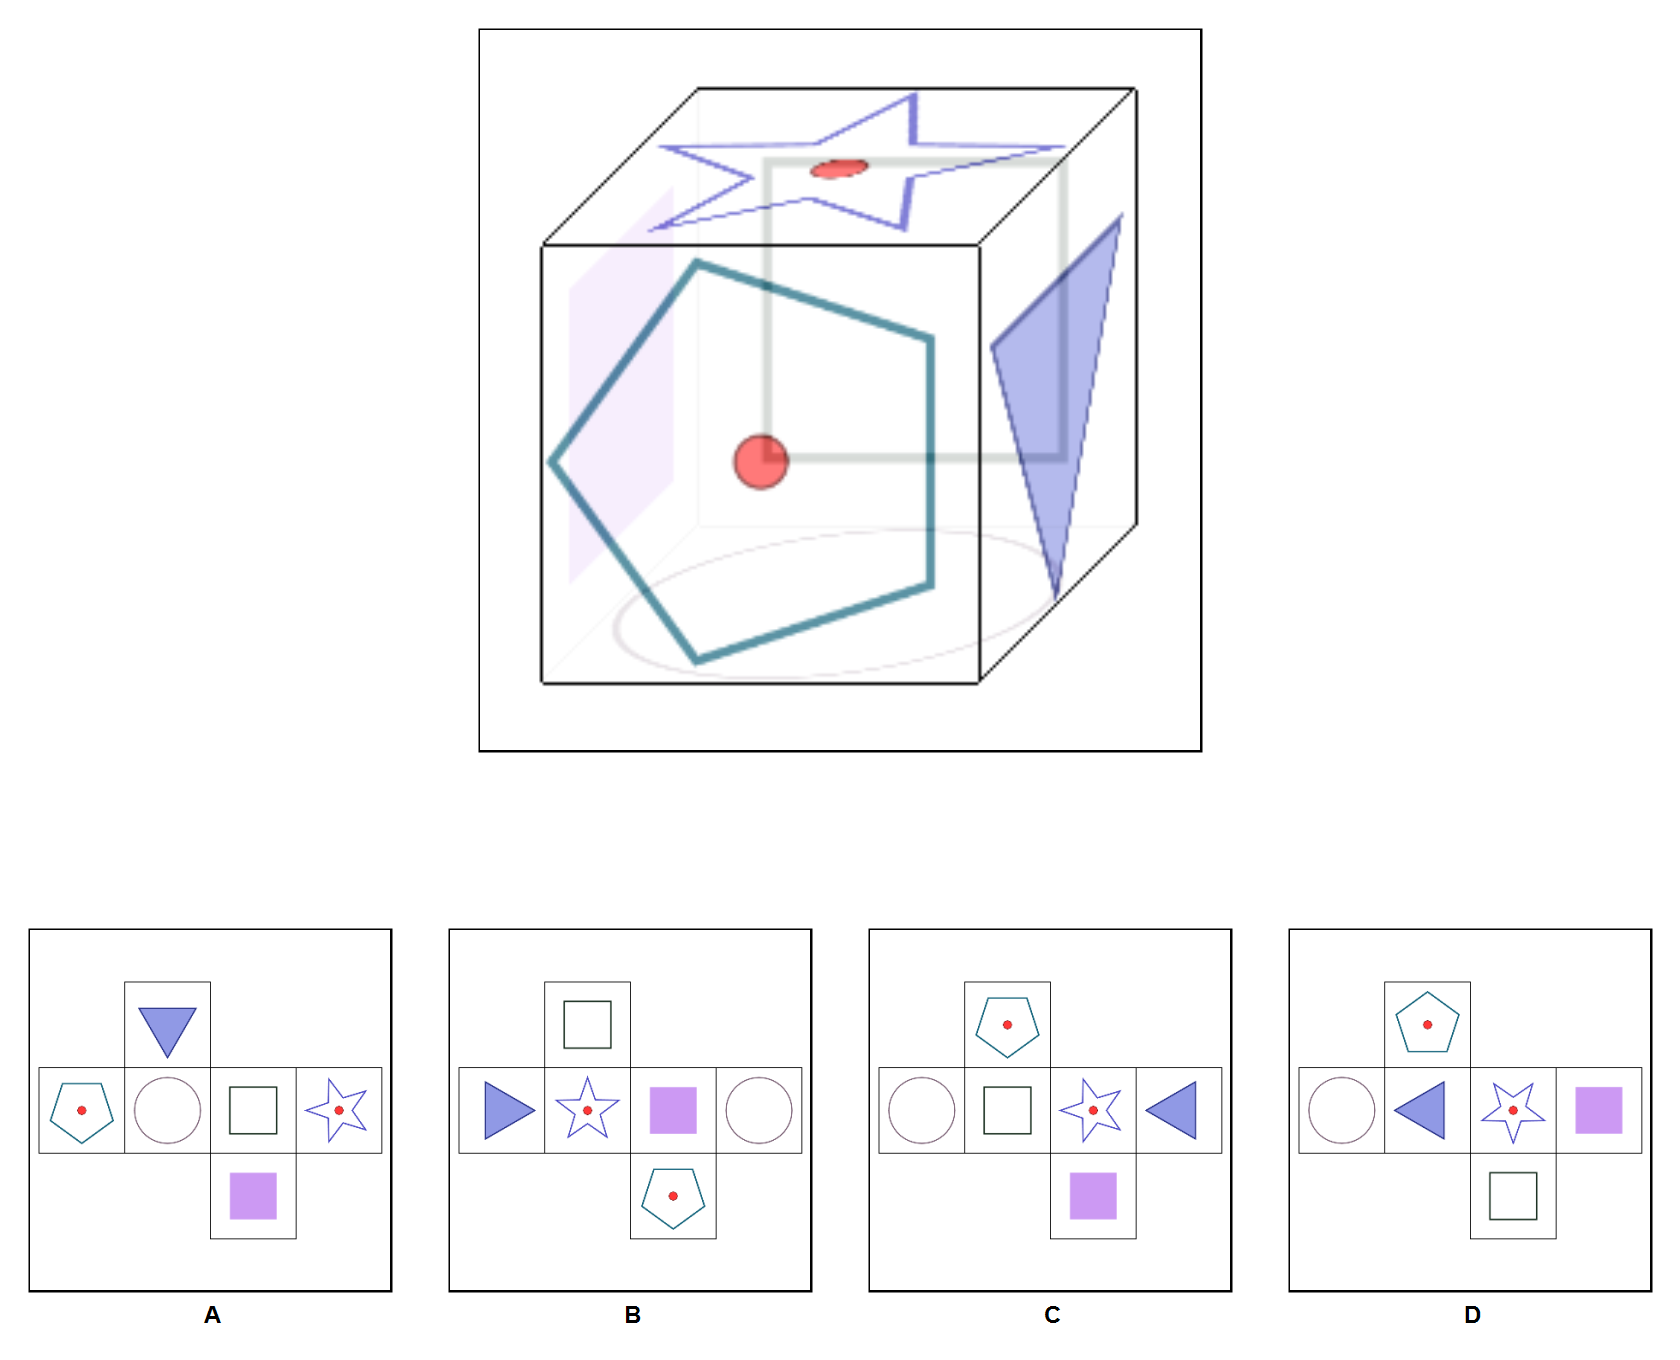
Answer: D